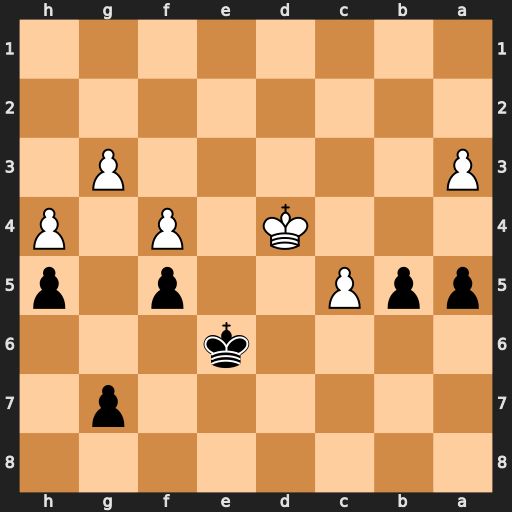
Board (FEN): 8/6p1/4k3/ppP2p1p/3K1P1P/P5P1/8/8
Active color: b
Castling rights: -
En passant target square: -
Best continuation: Kd7 Kd5 Kc7 c6 b4 axb4 axb4